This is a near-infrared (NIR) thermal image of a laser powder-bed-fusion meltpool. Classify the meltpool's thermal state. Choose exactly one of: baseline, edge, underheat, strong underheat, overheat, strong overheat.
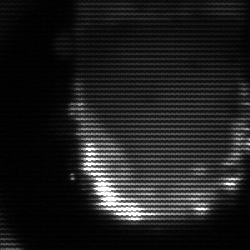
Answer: baseline